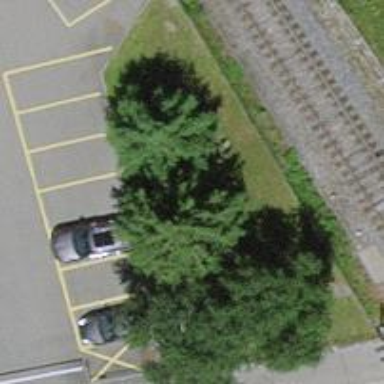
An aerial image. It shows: Evergreen needle-leaved tree.